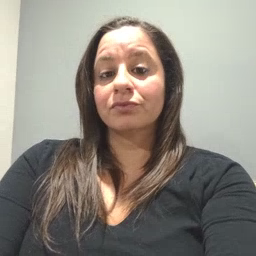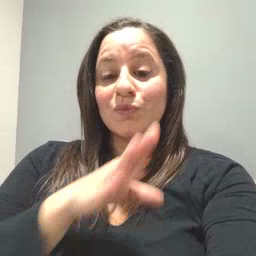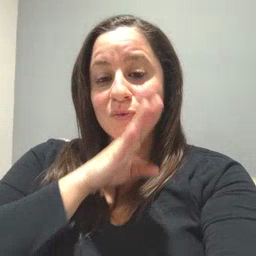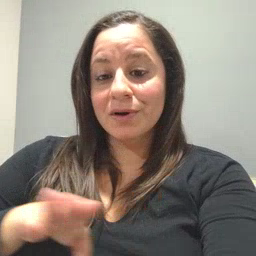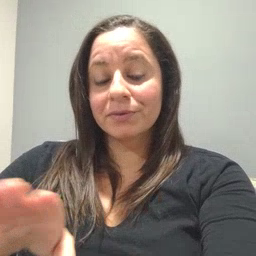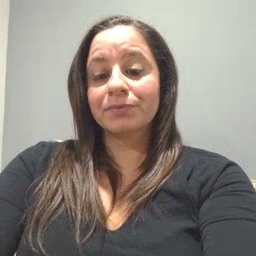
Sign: quiet